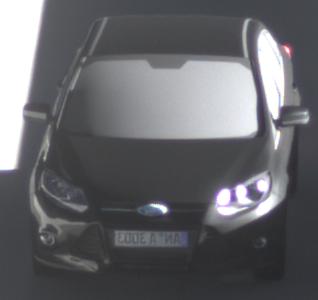
Make: Ford
Model: Focus 1.6 Ti-VCT
Detailed model: Focus (III)
Model produced from: 2011/09
Model produced until: 2014/09
Doors: 5
Color: black
Road condition: dry road
Daytime: morning or afternoon
Contrast: high contrast